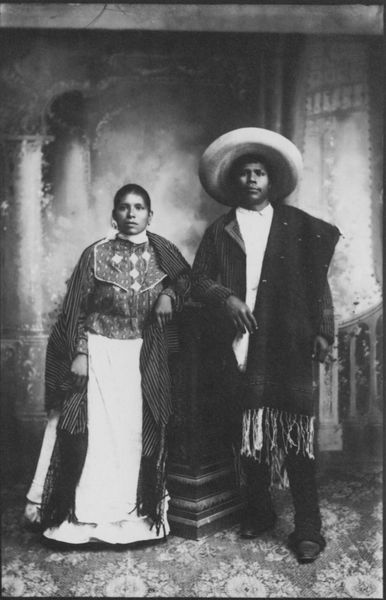
Titel: Porträt
Künstler: Romualdo García
Standort: Guanajuato
Institution: Museo Regional de Antropologia e Historia
Schlagwörter: hand, mann, schatten, umhang, weiß, fenster, frau, grau, hintergrund, hut, kleid, licht, ohrring, raum, schmuck, schwarz, säule, säulen, zimmer, blick, schal, tuch, muster, rock, teppich, bart, gesichter, jung, arm, arme, bluse, kragen, sockel, stehen, bildnis, hände, portrait, porträt, vorhang, boden, fransen, gewand, haare, mantel, tücher, decke, ohrringe, paar, schürze, schuhe, saal, treppe, gardine, atelier, gestreift, podest, krempe, sonnenhut, stola, foto, fotografie, photographie, doppelbildnis, hautfarbe, schwarzweiß, stiefel, schuh, photo, tracht, ehepaar, um 1880, hochzeit, indianisch, lateinamerika, mexiko, franzen, indianer, chuhe, mexico, südamerika, indio, poncho, indios, paarbildnis, porträtfotografie, peru, südamerikaner, hochzeitsbild, sombrero, mexikaner, indi, 18oo, peruander, peruaner, partnerporträt